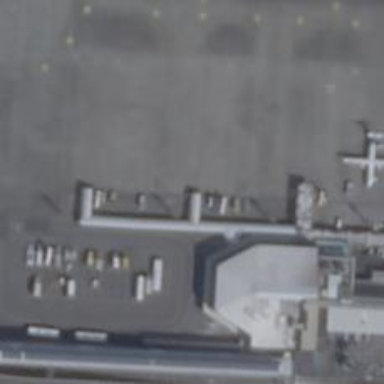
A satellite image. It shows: Airport gate.